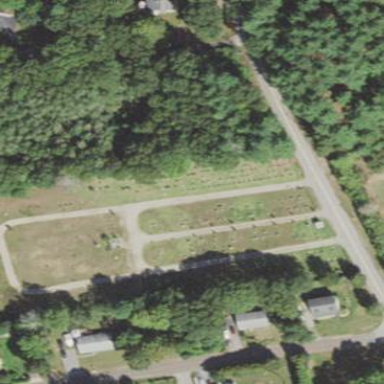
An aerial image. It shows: Private cemetery with landuse designation.